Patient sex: F
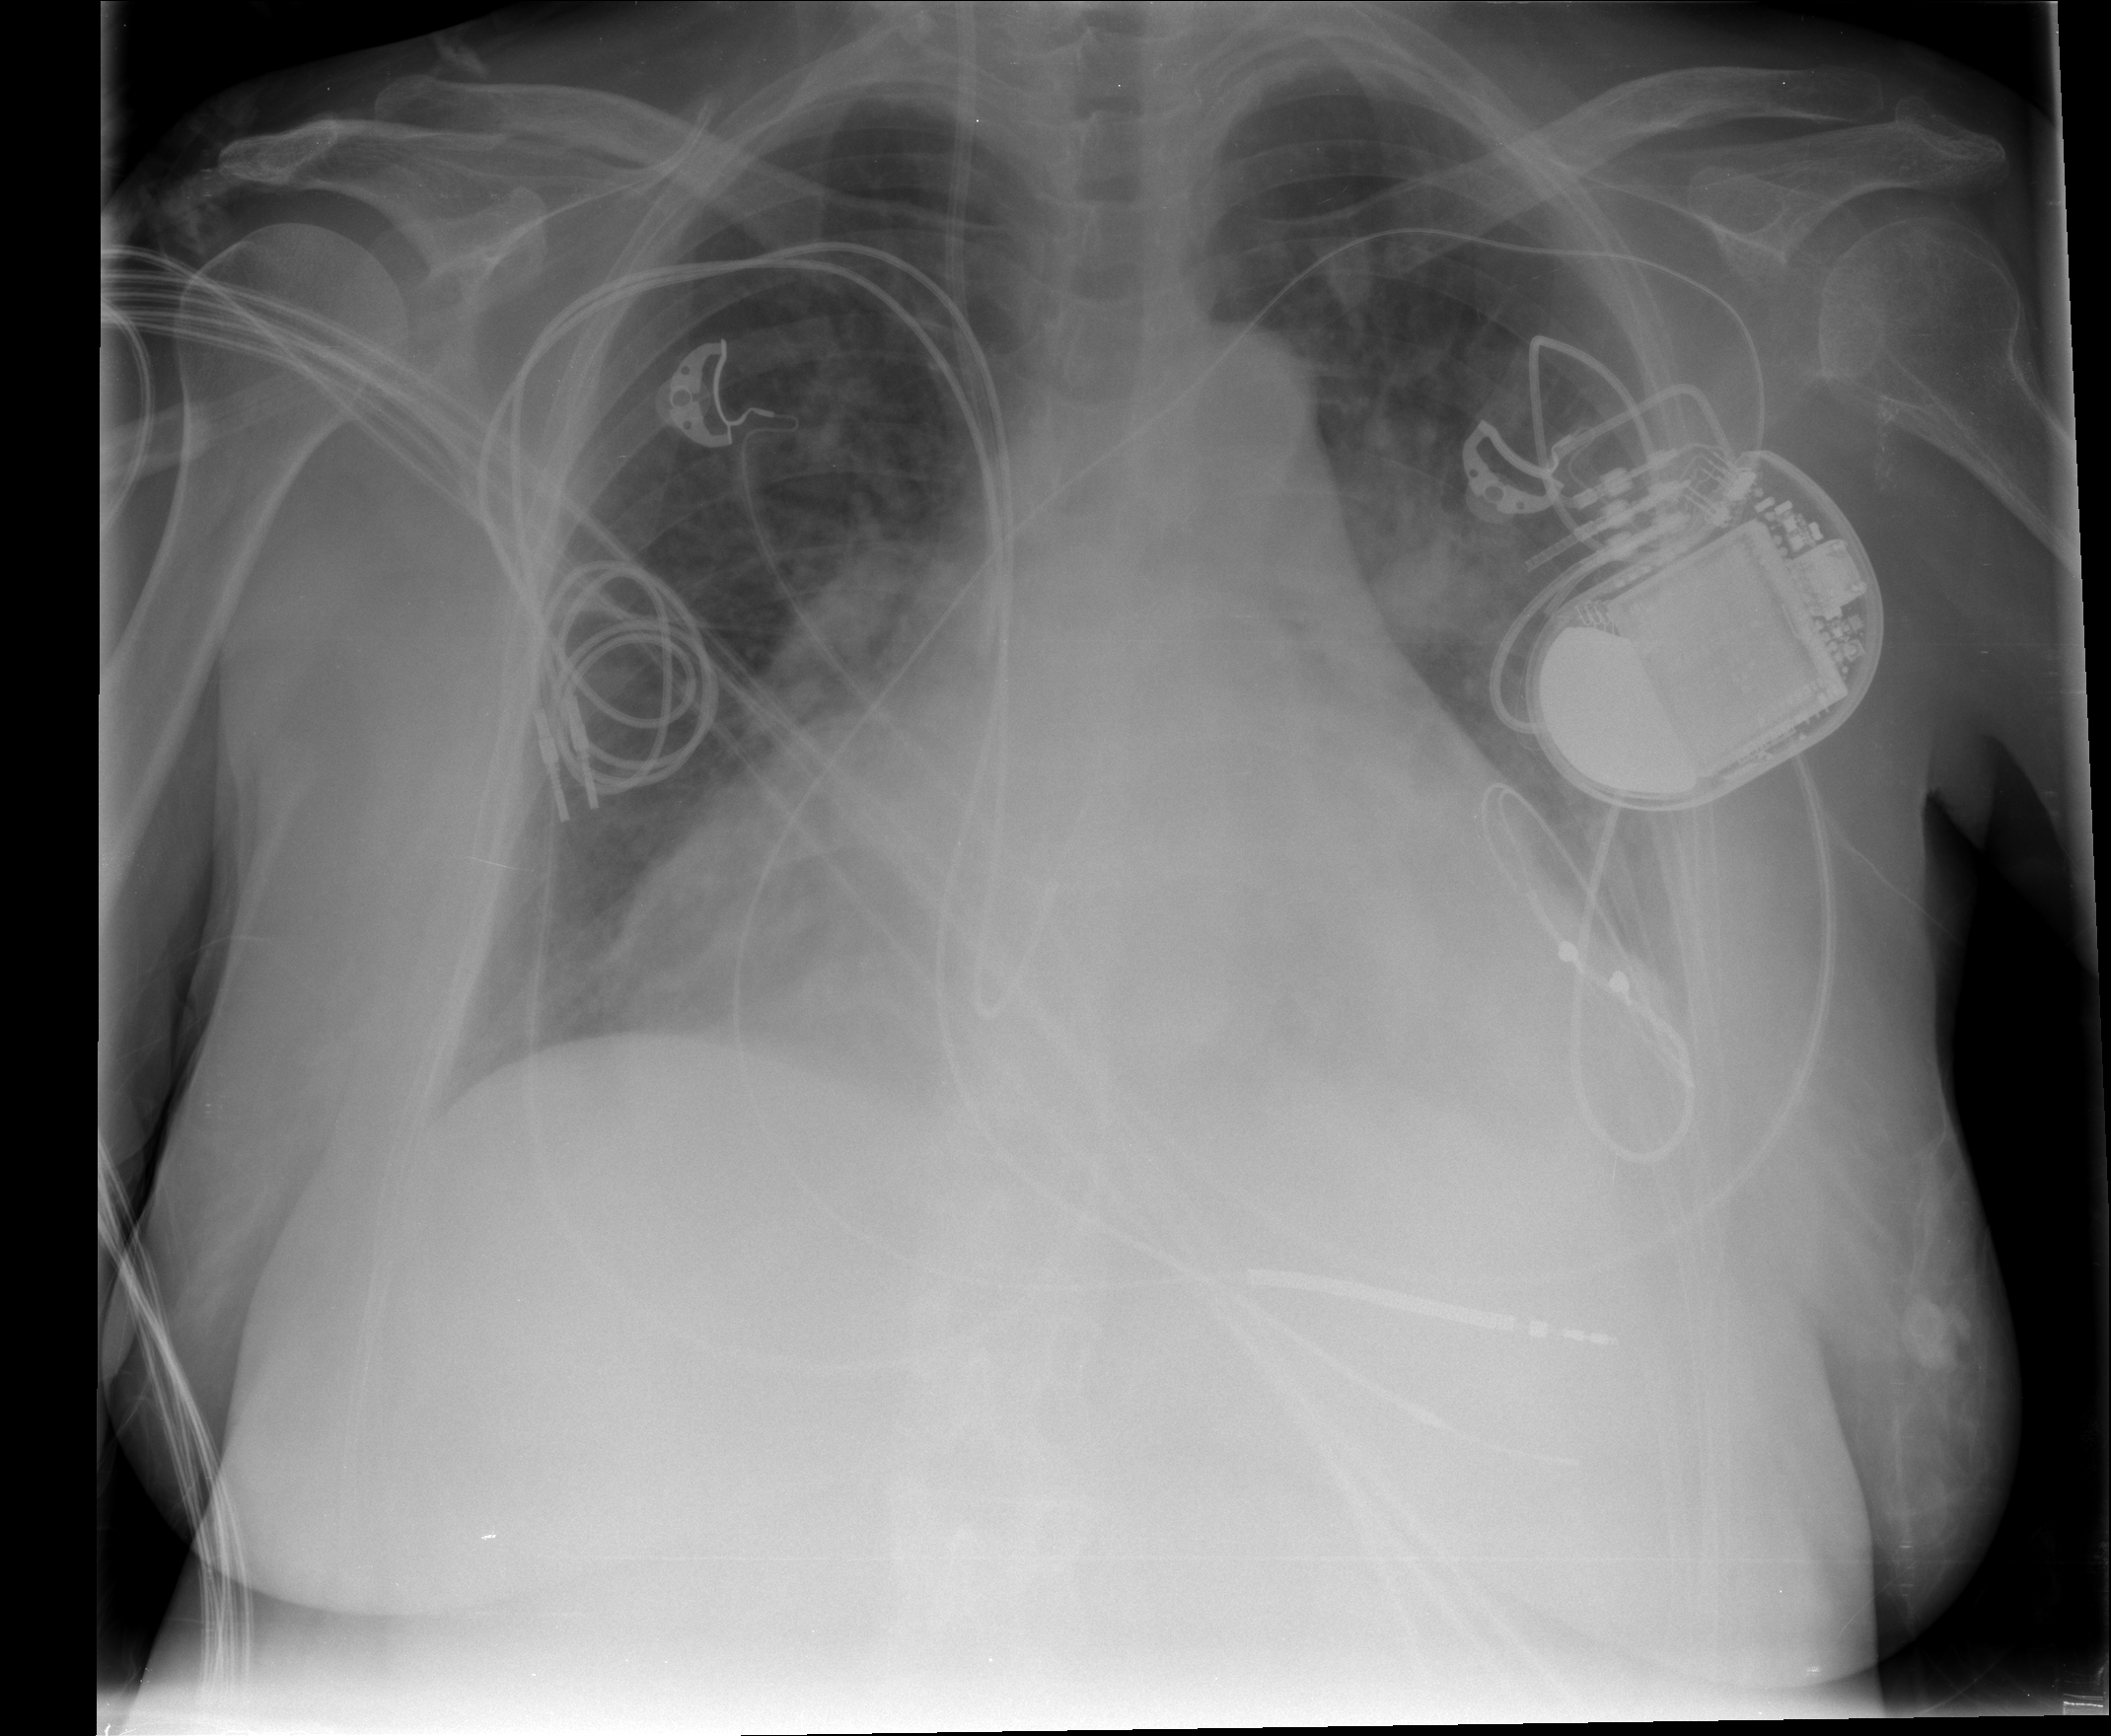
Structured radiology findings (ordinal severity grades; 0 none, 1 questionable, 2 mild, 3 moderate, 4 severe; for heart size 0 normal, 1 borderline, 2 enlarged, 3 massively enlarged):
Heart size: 3
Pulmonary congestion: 2
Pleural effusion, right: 1
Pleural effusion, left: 1
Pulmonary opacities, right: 0
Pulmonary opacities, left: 0
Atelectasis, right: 2
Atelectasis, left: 2